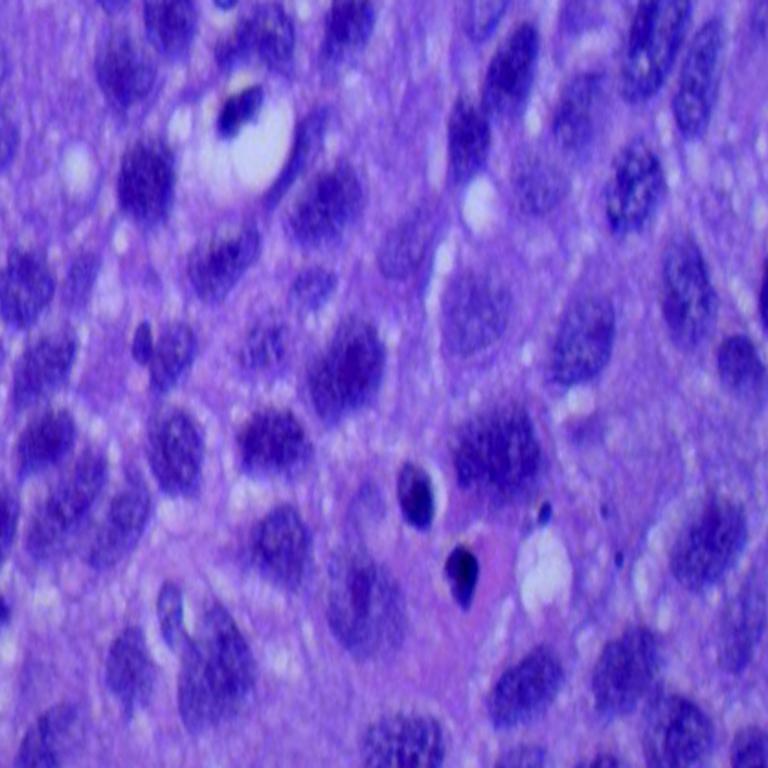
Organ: lung
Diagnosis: squamous carcinomas